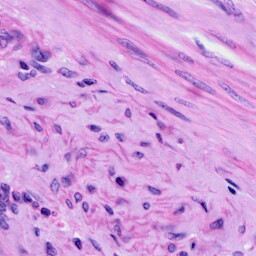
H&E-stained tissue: Cervix